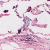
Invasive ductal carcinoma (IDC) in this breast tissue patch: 0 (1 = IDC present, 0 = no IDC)